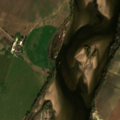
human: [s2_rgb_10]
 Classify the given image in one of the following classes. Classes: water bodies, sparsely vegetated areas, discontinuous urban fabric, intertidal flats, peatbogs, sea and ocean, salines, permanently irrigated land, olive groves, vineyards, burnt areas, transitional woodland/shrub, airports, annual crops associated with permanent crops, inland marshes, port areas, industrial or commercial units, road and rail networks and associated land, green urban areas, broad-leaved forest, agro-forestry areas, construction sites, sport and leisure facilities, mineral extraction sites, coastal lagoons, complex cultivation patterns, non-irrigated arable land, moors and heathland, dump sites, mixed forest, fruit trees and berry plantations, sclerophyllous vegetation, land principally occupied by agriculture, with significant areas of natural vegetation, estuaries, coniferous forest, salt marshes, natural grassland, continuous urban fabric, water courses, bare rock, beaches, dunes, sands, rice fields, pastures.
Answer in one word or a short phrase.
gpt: permanently irrigated land, water courses